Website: crate-barrel
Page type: payment
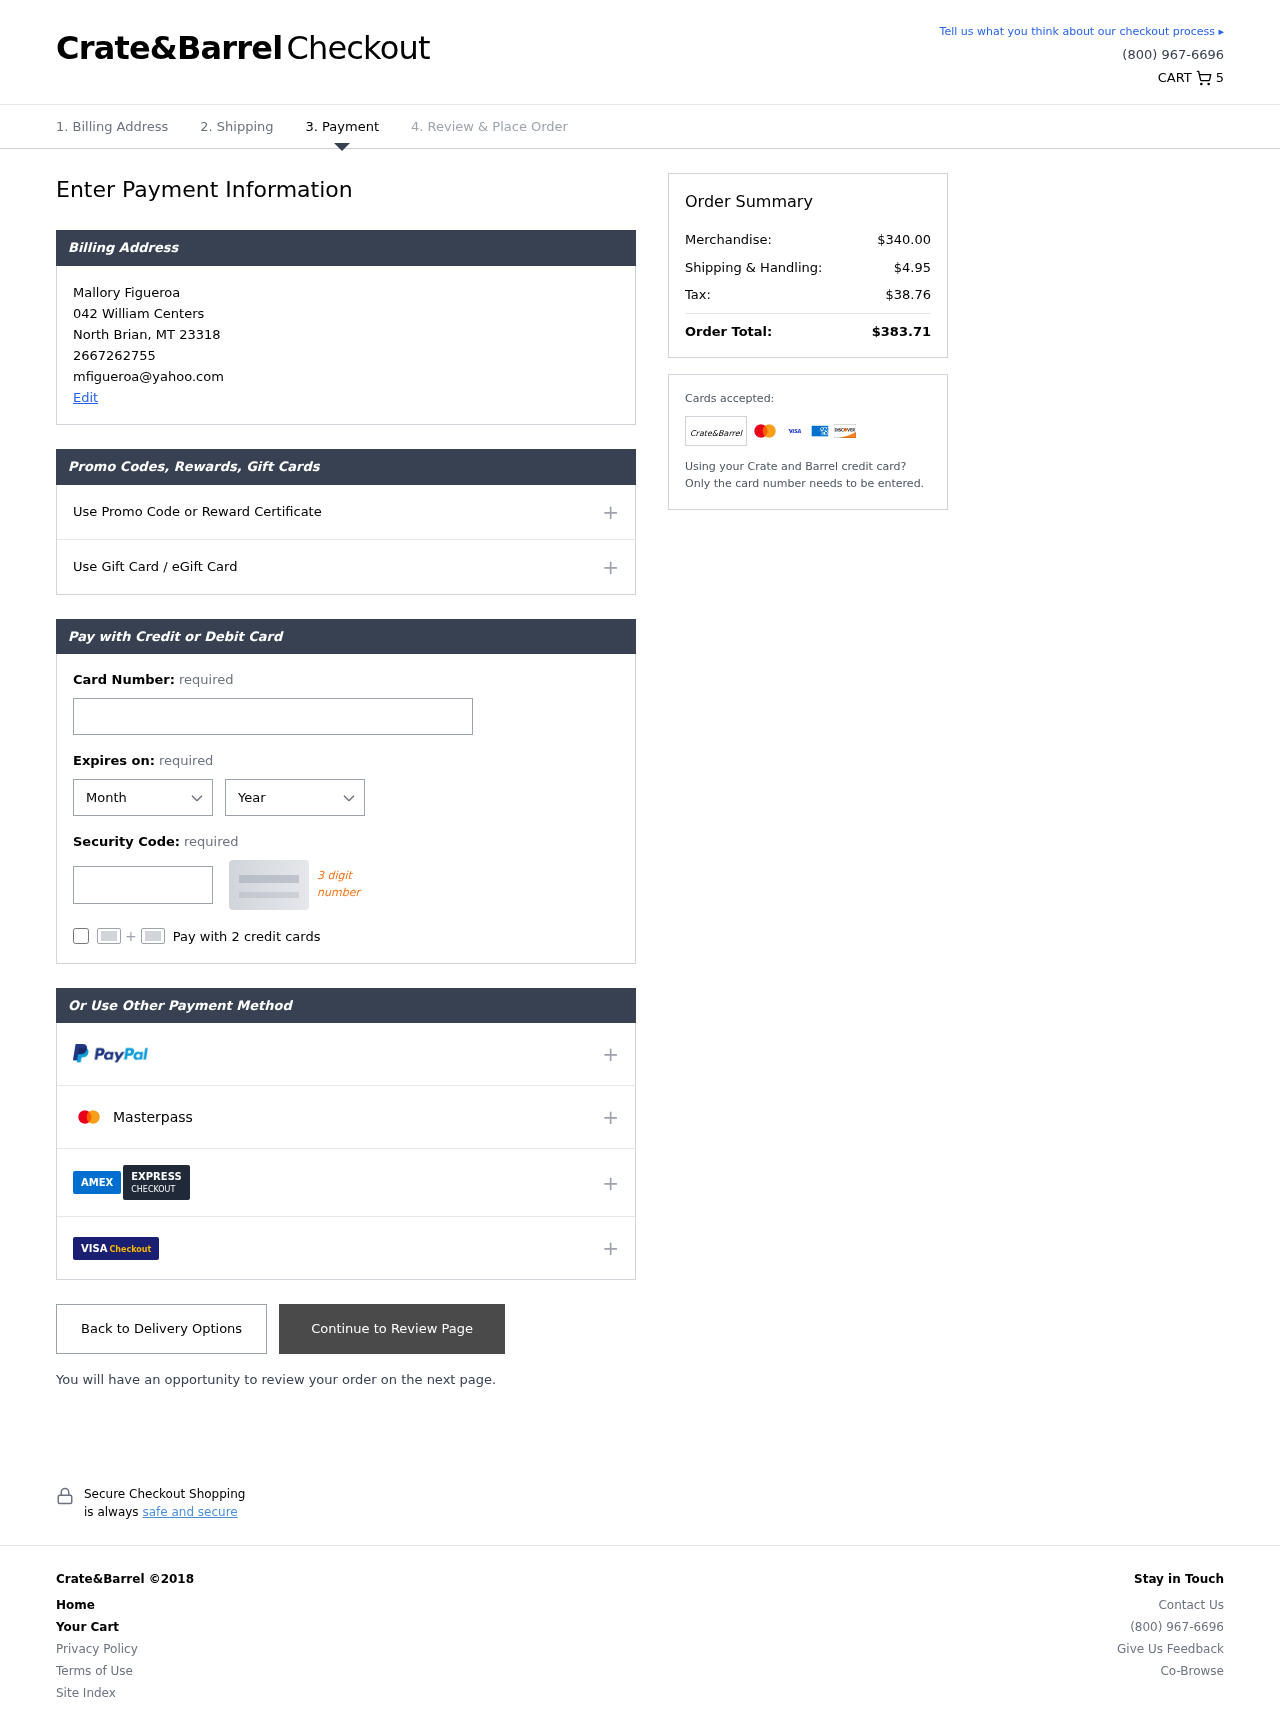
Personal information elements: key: PII_CARD_CVV
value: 0746
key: PII_CARD_EXPIRY_MONTH
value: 09
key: PII_CARD_EXPIRY_YEAR
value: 29
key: PII_CARD_NUMBER
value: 3713 0499 6298 763
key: PII_CITY
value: North Brian
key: PII_EMAIL
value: mfigueroa@yahoo.com
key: PII_FULLNAME
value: Mallory Figueroa
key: PII_PHONE
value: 2667262755
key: PII_POSTCODE
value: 23318
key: PII_STATE_ABBR
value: MT
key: PII_STREET
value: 042 William Centers
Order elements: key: ORDER_NUM_ITEMS
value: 5
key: ORDER_SUBTOTAL
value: $340.00
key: ORDER_SHIPPING_COST
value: $4.95
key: ORDER_TAX
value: $38.76
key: ORDER_TOTAL
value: $383.71